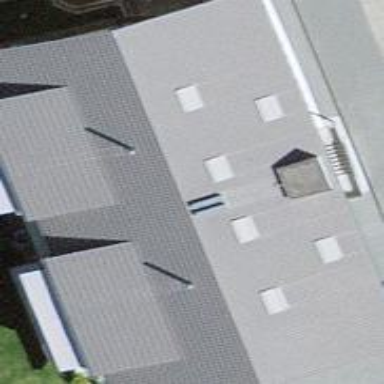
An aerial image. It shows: Gabled roof adorns the apartments building.